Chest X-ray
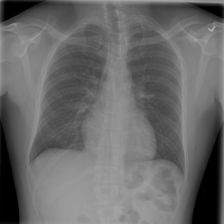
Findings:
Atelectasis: negative
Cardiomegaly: negative
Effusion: negative
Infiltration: negative
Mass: negative
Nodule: negative
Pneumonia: negative
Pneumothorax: negative
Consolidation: negative
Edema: negative
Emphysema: negative
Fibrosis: negative
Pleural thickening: negative
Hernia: negative